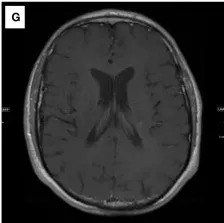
(E-H) MR-Images 6 weeks after high-dose steroid treatment showing near complete remission. And T2- weighted MRI sequence of the spine after steroid treatment.
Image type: radiology (mri)